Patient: sex F, age 43
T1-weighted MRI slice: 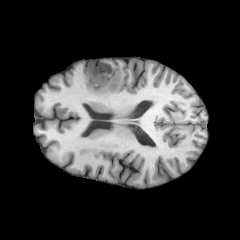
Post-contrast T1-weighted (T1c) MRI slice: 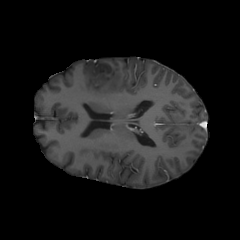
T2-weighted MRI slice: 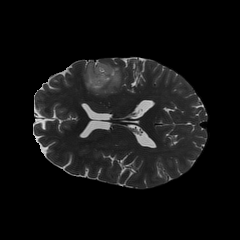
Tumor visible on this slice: yes
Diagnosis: Oligodendroglioma, IDH-mutant, 1p/19q-codeleted
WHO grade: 2